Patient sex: M
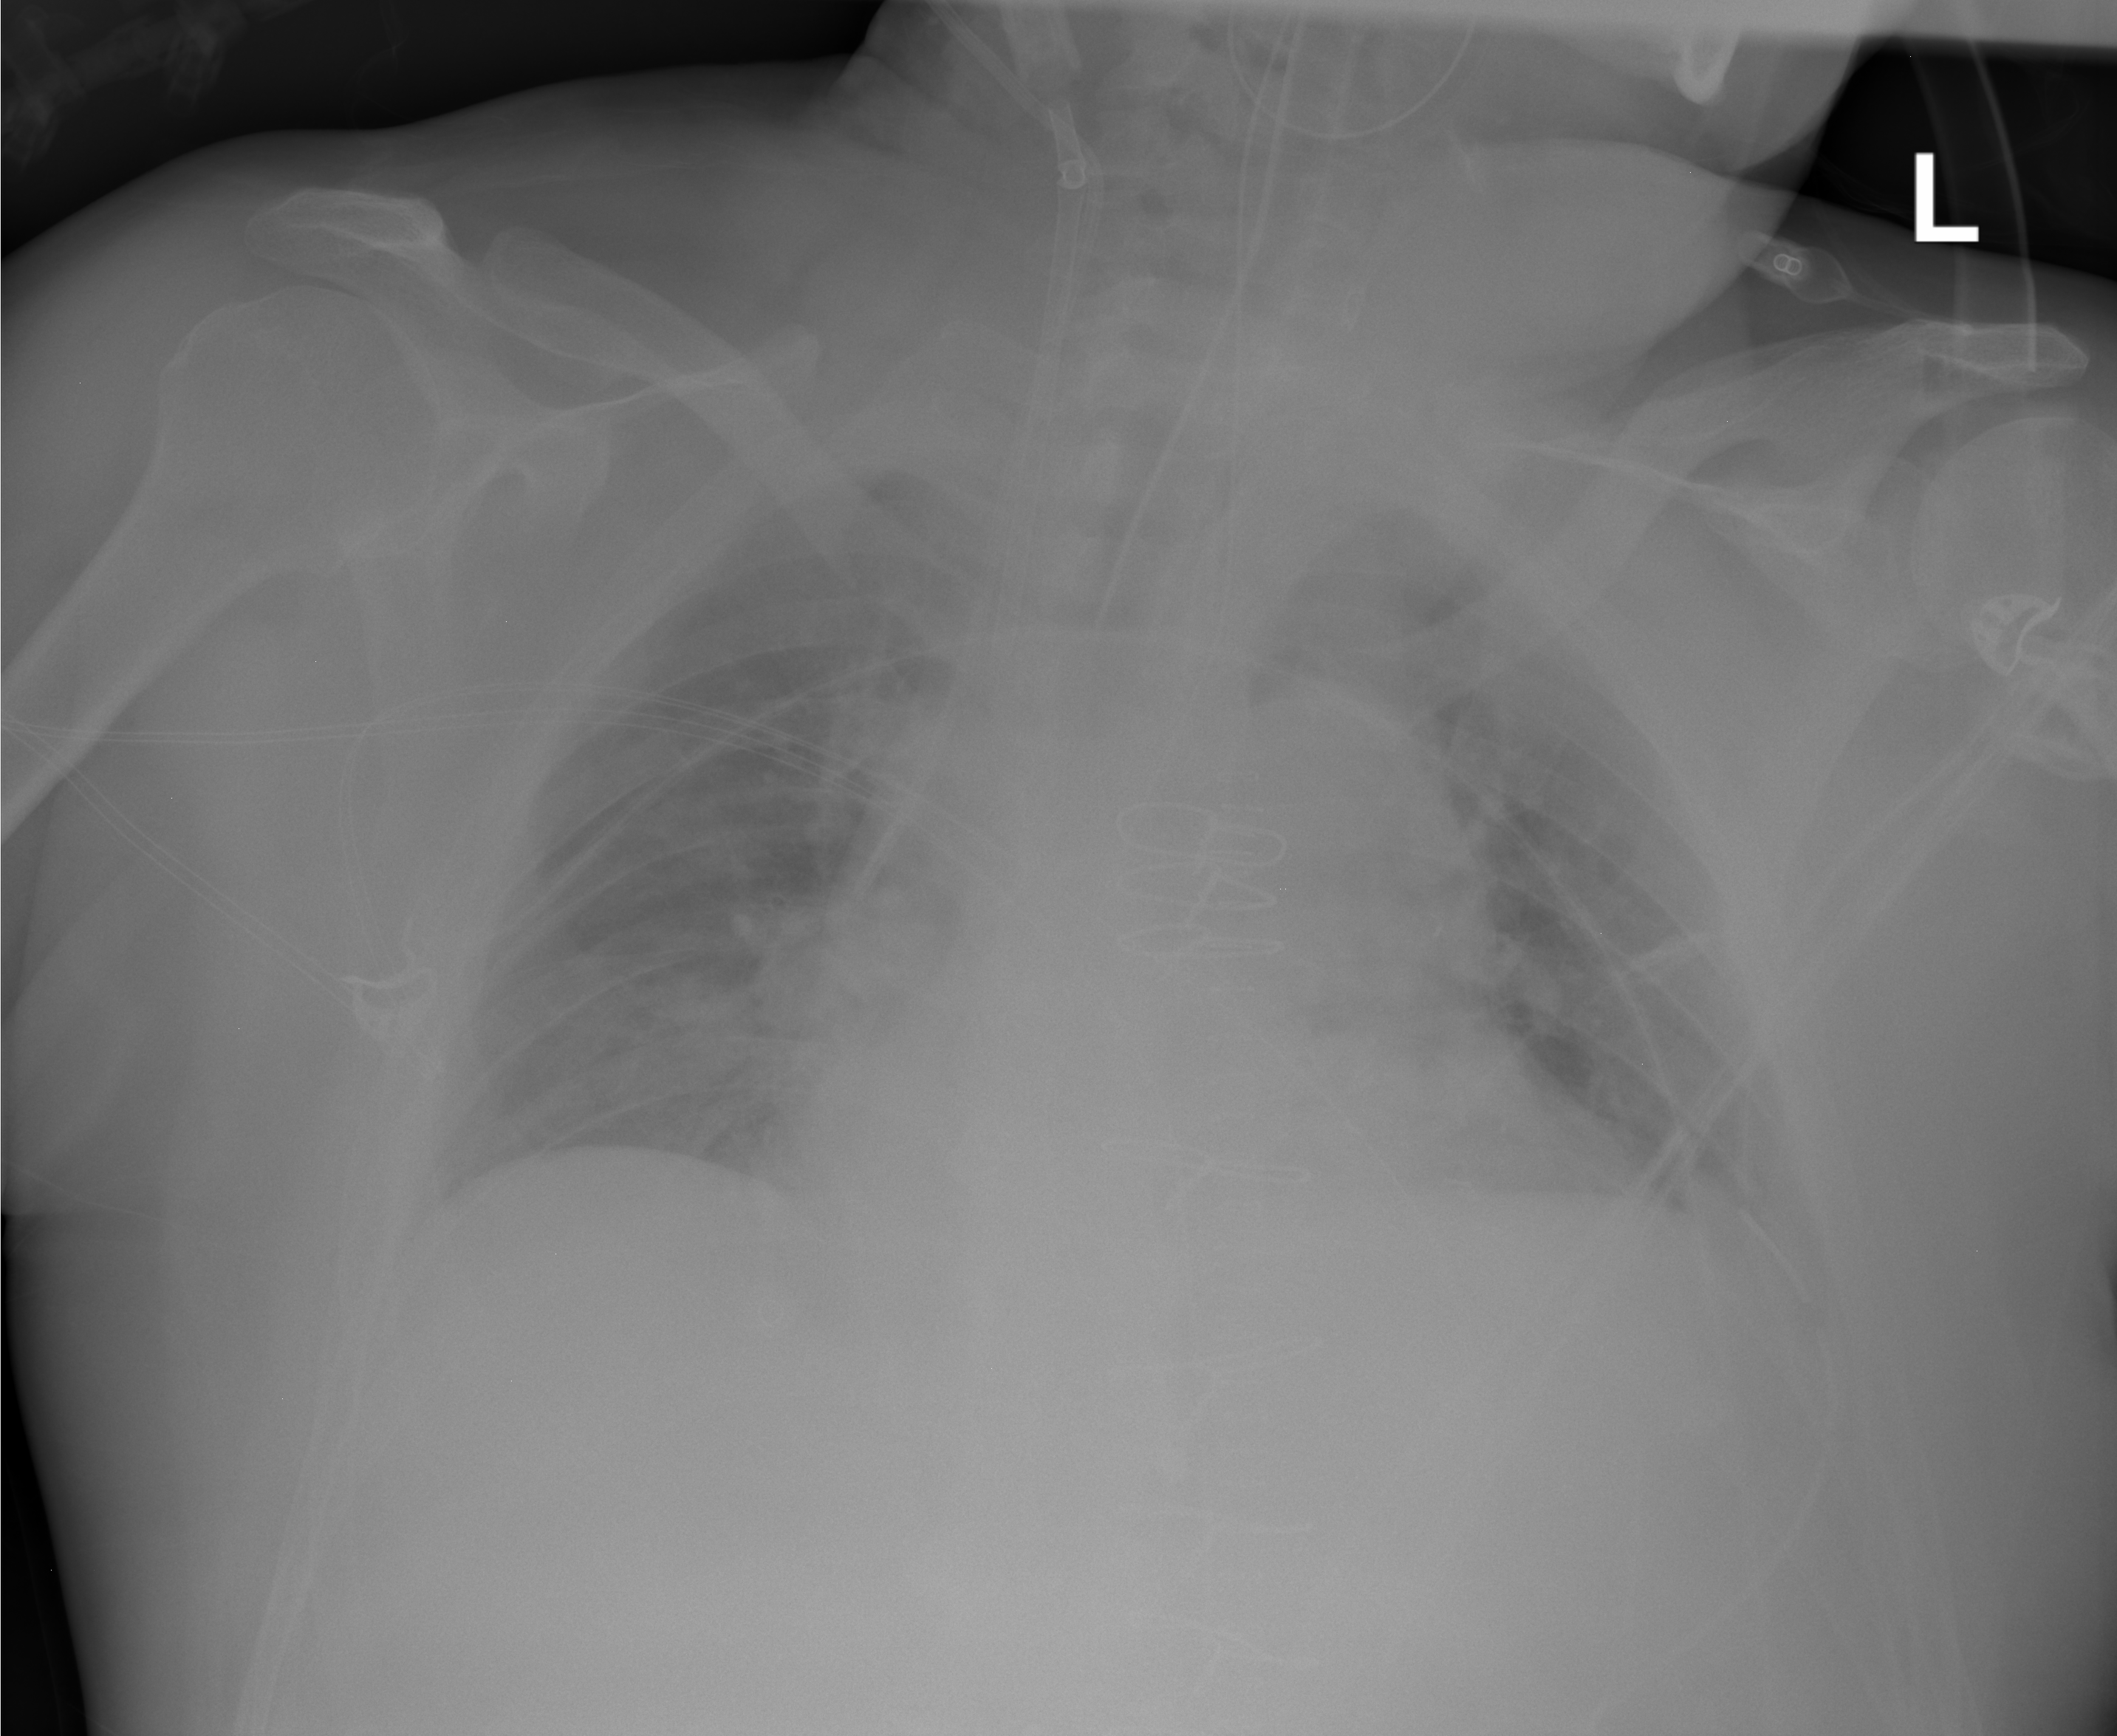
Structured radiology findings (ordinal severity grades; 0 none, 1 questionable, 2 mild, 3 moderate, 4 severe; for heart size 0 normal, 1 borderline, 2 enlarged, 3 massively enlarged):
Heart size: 2
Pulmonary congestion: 2
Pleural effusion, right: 0
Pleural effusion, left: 2
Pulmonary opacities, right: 2
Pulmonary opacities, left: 2
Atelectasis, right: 2
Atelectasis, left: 2